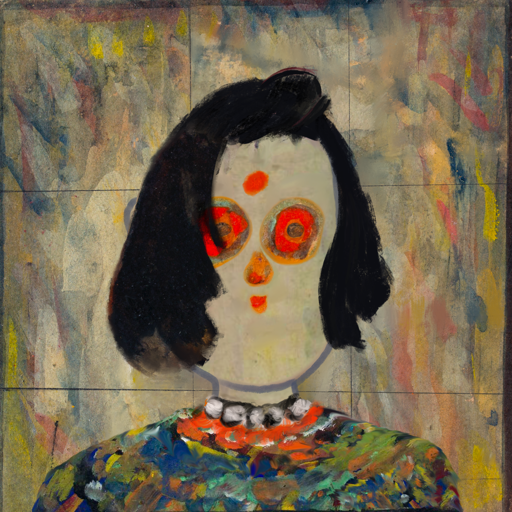
Background: GypsyMother, Head And Neck Front: Hill_Girl, Face Front: Sisters, Bust: An_Impression, Hair Front: Mosgoul, Head Accessory: Blank, Second Necklace: Blank, Necklace: An_Impression, Baby: Blank